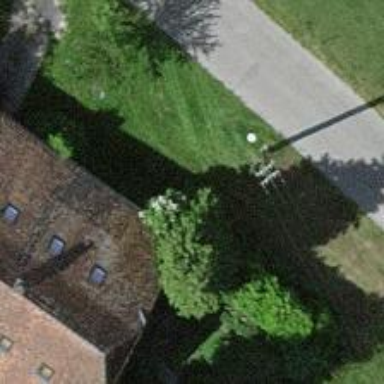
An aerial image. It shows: Power pole.